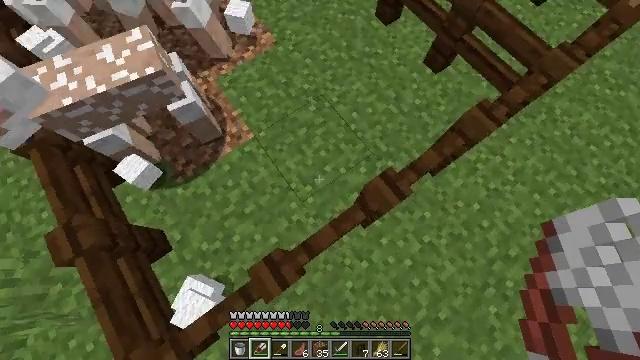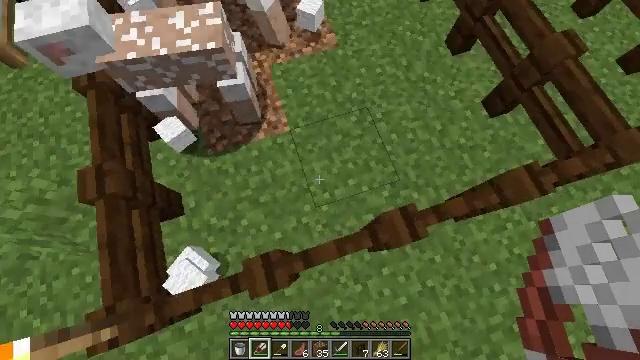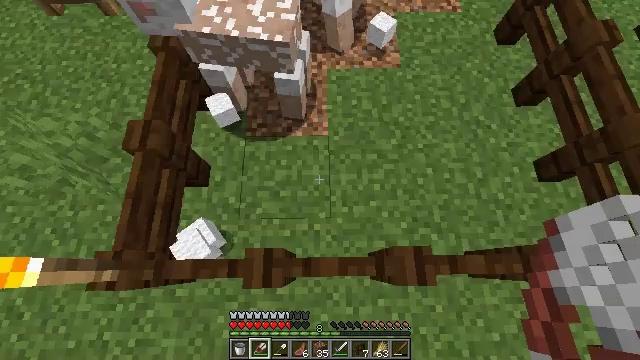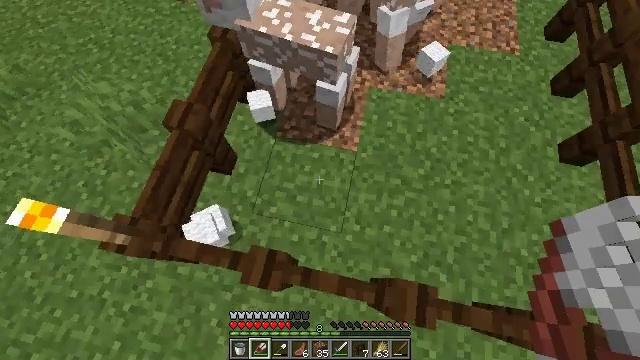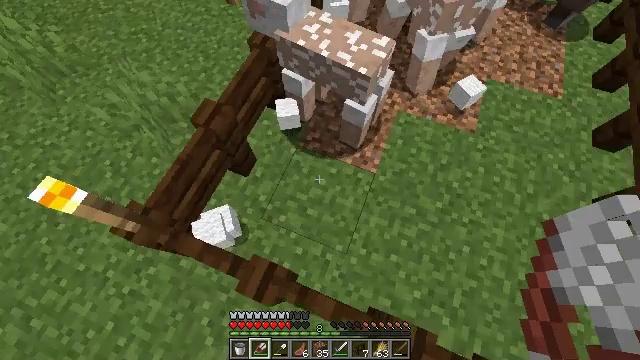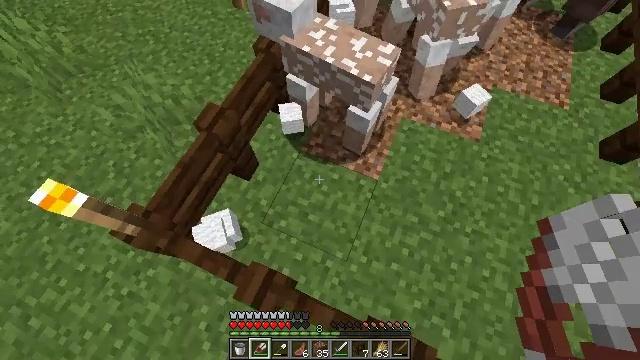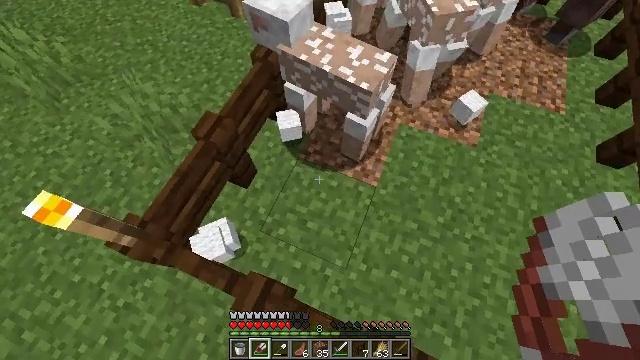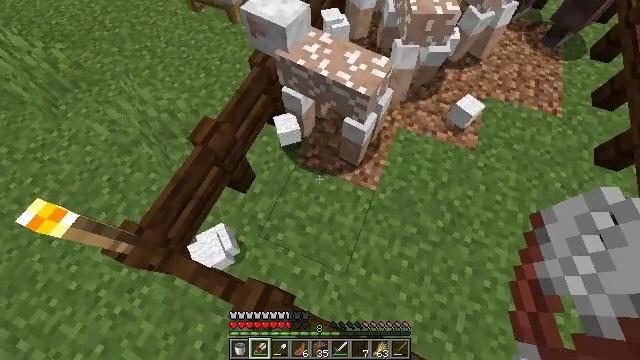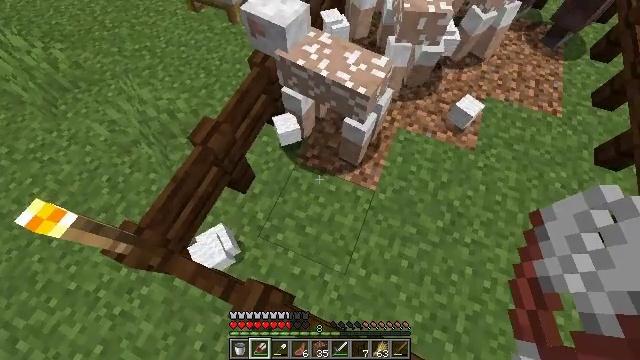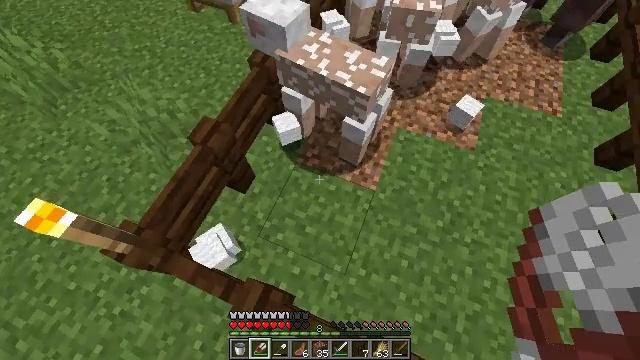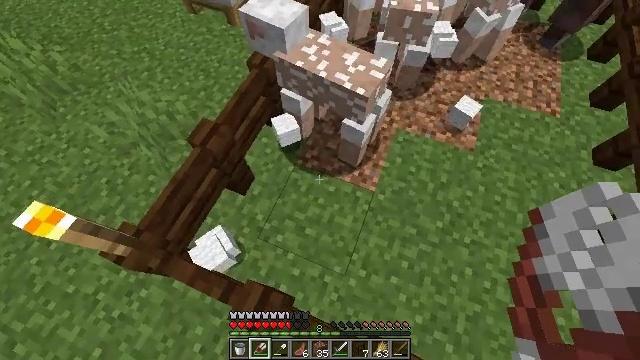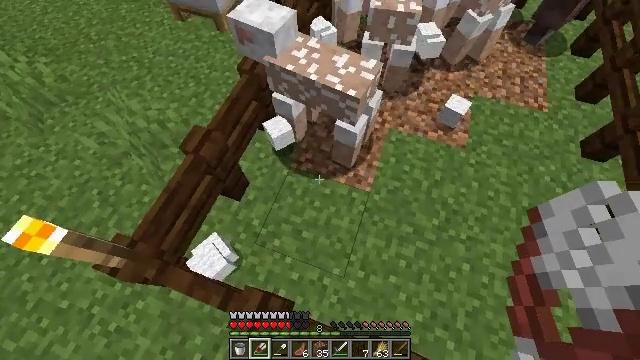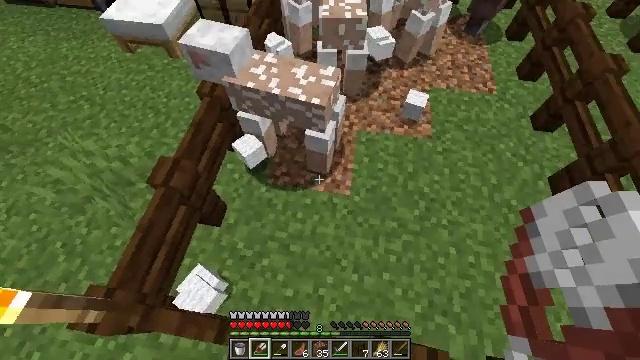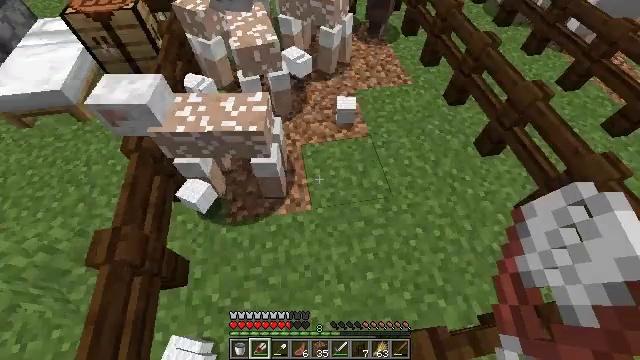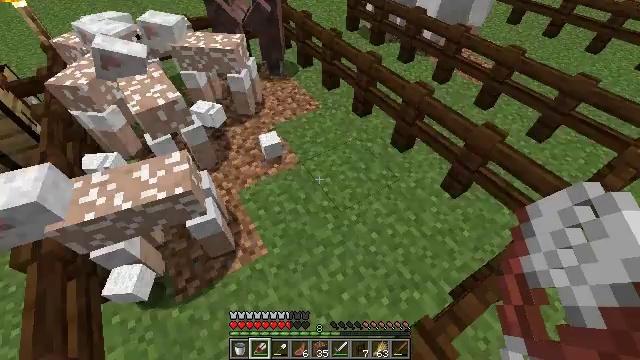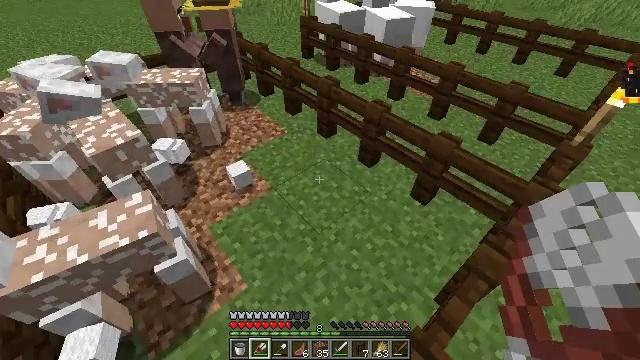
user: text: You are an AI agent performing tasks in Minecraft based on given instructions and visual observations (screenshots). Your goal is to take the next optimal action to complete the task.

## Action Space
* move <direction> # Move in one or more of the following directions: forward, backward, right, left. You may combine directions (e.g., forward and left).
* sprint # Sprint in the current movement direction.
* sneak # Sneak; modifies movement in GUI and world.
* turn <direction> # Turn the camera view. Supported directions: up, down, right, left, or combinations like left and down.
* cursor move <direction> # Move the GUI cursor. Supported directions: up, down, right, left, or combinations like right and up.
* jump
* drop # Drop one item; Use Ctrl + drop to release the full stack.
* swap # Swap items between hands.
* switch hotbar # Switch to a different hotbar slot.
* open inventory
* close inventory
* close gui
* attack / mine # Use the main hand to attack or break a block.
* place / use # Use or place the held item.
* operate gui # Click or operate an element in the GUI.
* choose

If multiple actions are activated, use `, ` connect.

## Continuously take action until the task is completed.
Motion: motion action
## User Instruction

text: Craft a white carpet.
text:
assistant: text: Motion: move forward, sneak, turn left
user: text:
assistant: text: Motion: move forward, sneak, turn left and up
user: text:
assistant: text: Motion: move forward, sneak, turn left and up
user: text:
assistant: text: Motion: move forward, sneak, turn left and up
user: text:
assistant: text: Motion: sneak, turn left
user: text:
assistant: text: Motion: sneak, turn up
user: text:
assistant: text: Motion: sneak
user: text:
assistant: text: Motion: sneak
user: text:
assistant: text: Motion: sneak
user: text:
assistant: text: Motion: sneak
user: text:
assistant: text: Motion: sneak, turn right
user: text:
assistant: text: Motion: sneak, turn right and up
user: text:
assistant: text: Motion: sneak, turn right and up
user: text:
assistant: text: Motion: sneak, turn right and up
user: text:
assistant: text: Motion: sneak, turn right and up
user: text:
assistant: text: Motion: sneak, turn right and up
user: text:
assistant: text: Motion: sneak, turn right and up
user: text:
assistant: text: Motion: sneak, turn right
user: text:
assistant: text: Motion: sneak, turn right and up
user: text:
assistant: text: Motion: sneak, turn right and up
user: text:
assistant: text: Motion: sneak, turn right and up
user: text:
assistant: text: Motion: move forward and move right, sneak, turn right and up
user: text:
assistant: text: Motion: move forward and move right, sneak, turn right and up
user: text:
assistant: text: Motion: move forward and move right, sneak, turn right
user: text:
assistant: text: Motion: move forward and move right, sneak
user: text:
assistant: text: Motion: move forward and move right, sneak, turn right
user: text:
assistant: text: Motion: move forward and move right, sneak, turn right
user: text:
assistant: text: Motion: move forward and move right, sneak
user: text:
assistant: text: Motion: move forward and move right, sneak
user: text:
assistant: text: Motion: move forward and move right, sneak